Interaction volume radius: 5 \u00c5
Interaction volume height: 15 \u00c5
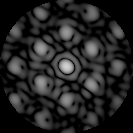
Disorder parameter: 0.4453